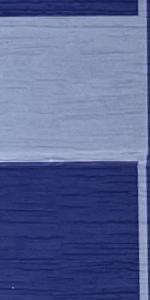
Label: Empty